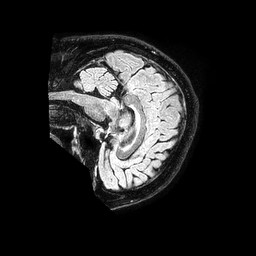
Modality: FLAIR
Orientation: sagittal
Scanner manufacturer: philips
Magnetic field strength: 1.5 T
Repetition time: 4.8 s
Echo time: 0.3 s